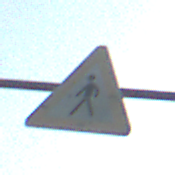
Verkehrszeichen: FussgaengerRechts
Umgebung: Outdoor, Special
Tageszeit: MorningAfternoon
Wetter: Clear
Licht: Natural
Jahreszeit: NotSpecified
Kontrast: HighContrast